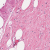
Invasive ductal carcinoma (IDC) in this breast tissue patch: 0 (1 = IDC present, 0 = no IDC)